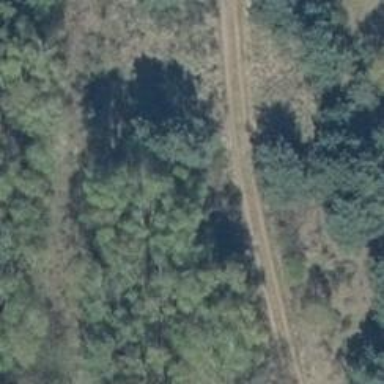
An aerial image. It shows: Gravel track with grade3 tracktype.